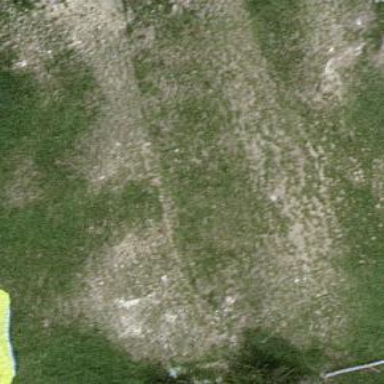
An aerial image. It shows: Grassy pitch used for leisure activities on land.